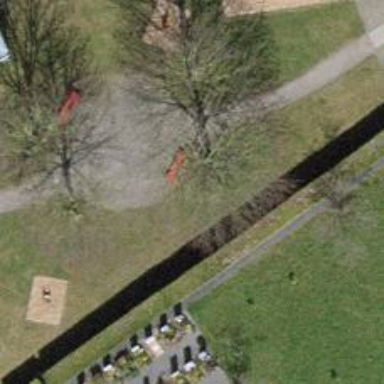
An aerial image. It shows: Red bench.